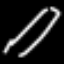
Label: pencil